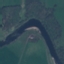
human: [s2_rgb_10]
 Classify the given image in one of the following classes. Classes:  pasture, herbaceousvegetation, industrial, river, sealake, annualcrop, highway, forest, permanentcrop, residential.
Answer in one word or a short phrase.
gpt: River